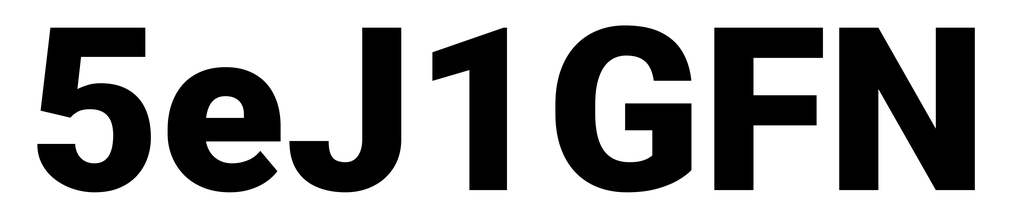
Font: Roboto_Black